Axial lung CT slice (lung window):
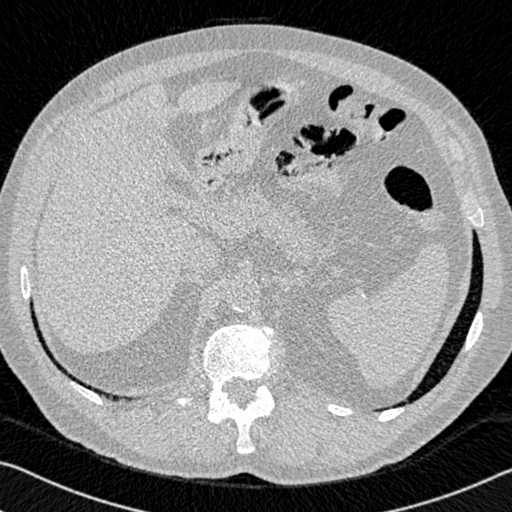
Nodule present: no